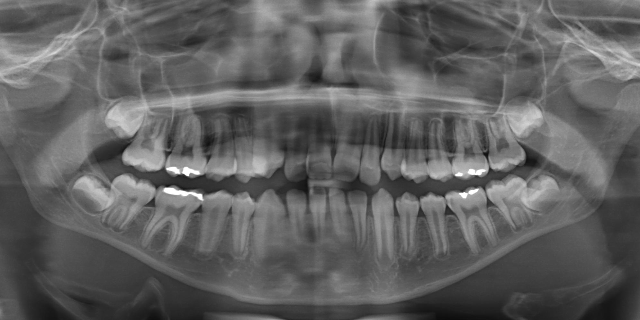
adult